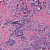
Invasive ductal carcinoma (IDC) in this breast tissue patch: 1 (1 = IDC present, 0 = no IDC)